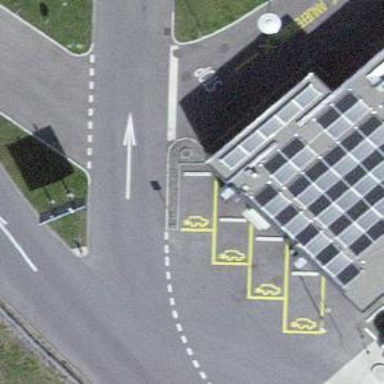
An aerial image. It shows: Charging station.